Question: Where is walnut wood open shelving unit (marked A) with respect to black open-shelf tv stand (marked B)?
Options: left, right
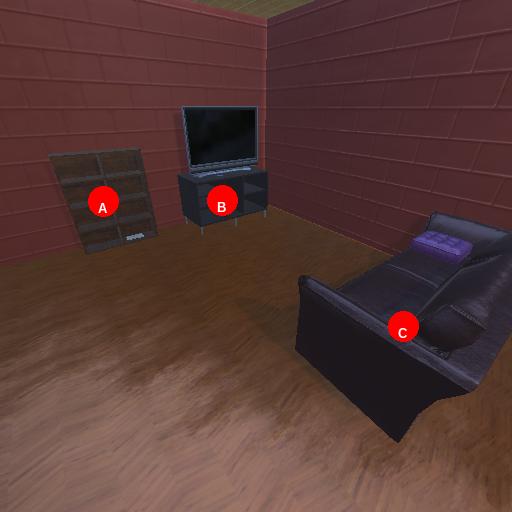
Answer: left